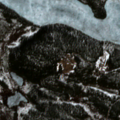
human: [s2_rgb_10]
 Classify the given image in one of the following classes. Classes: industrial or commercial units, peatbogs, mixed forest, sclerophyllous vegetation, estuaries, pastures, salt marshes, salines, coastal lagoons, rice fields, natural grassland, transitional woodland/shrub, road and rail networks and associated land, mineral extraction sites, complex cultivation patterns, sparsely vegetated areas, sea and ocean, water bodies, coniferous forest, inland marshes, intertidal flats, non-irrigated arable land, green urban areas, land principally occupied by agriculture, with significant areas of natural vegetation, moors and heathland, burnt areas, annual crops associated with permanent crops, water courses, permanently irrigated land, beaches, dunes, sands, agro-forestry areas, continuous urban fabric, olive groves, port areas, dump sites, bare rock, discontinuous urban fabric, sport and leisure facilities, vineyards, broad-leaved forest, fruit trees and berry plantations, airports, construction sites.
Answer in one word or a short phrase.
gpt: coniferous forest, transitional woodland/shrub, water bodies